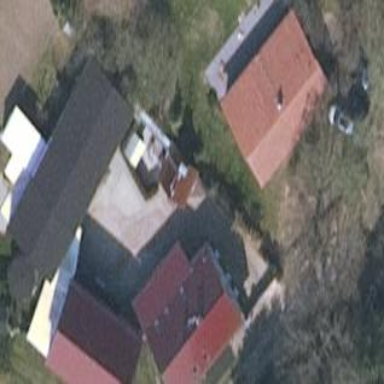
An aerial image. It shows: Building.